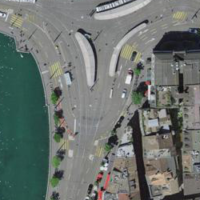
EUNIS habitat code: 54
Species observed at this site:
Chroicocephalus ridibundus
Podiceps cristatus
Cygnus olor
Fulica atra
Anas platyrhynchos
Larus canus